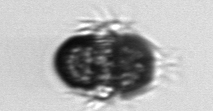
Label: Mesodinium